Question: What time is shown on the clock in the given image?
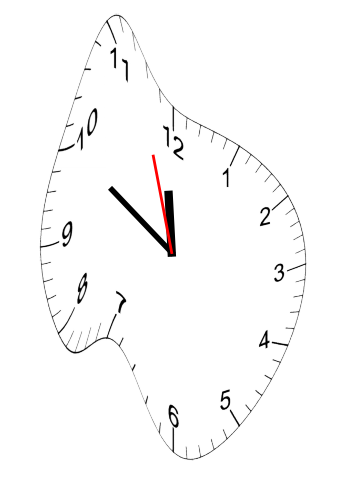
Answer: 11:49:57